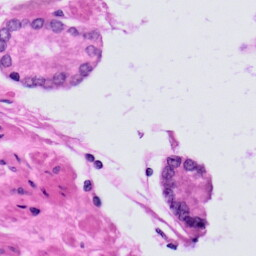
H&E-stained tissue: Prostate